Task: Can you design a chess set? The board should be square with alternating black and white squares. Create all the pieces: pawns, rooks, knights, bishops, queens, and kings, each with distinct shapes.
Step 3709:
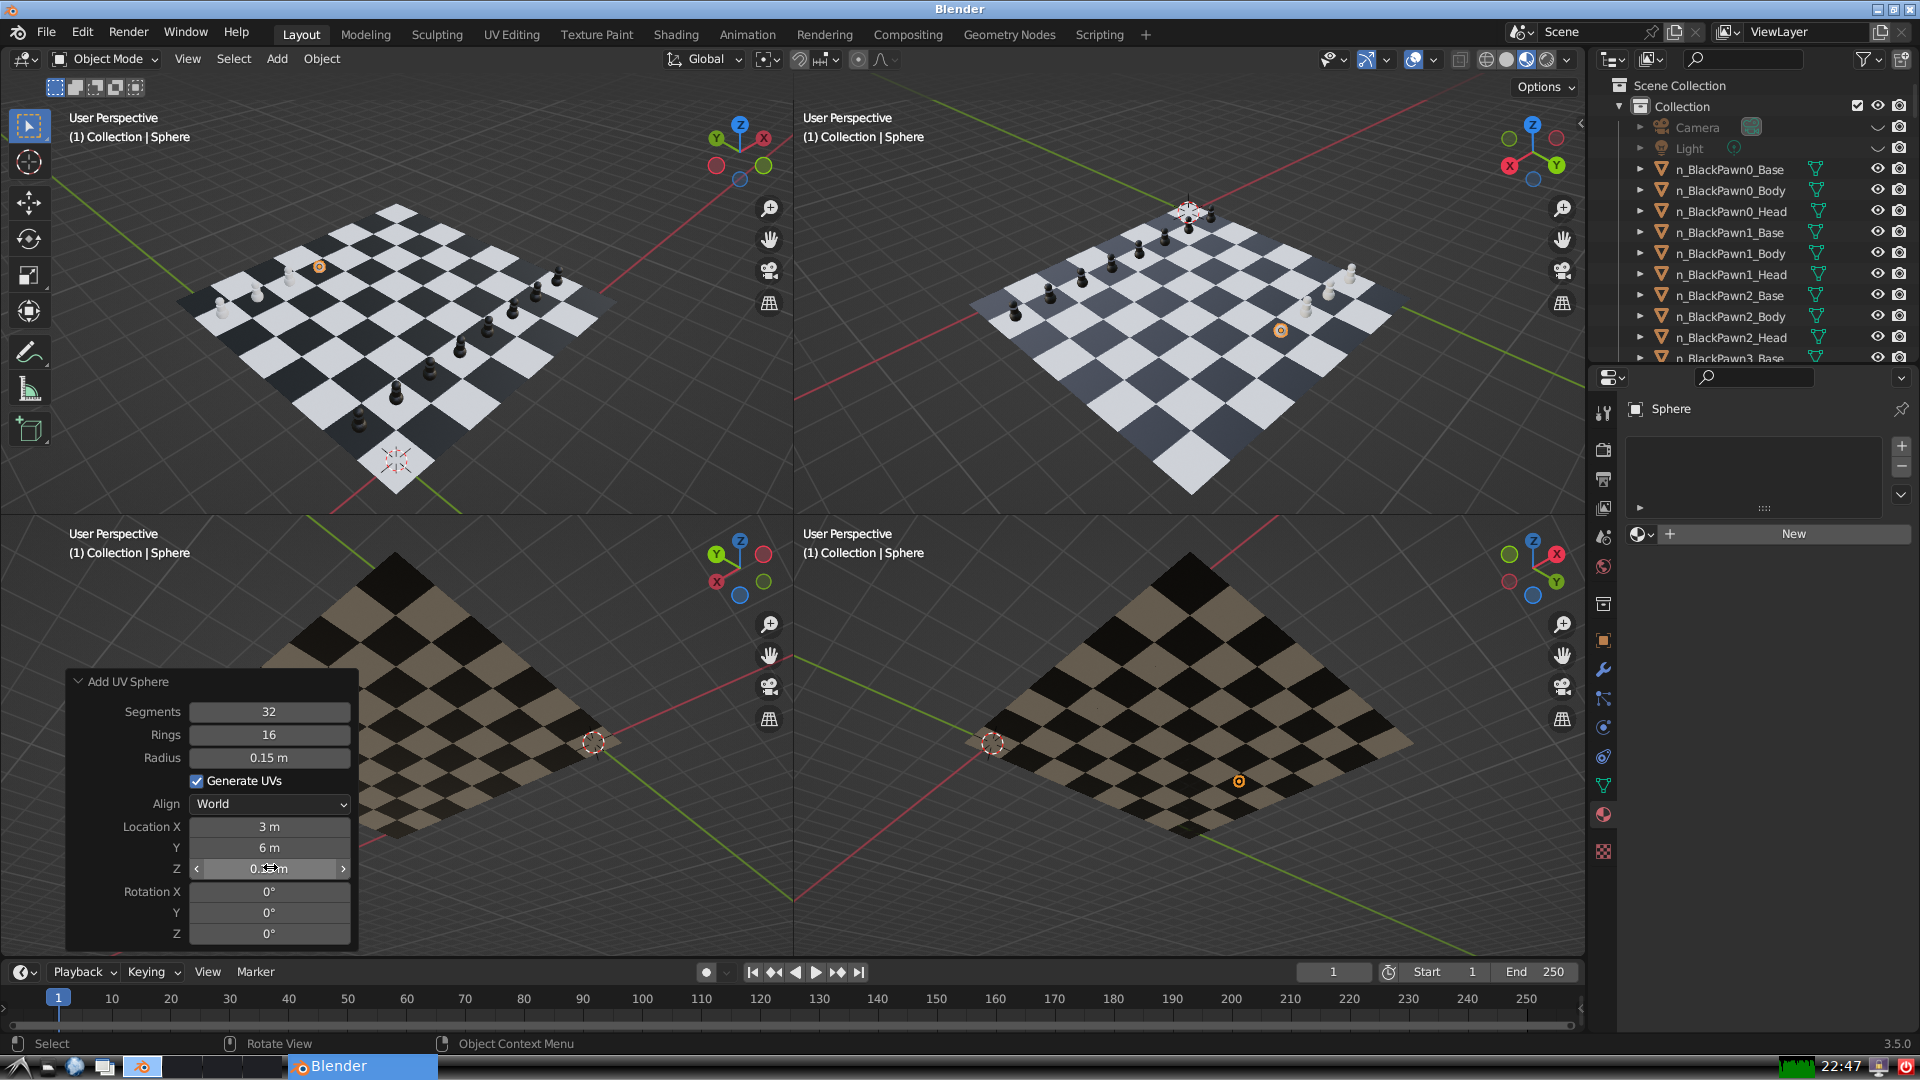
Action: {"mouse_move": [960, 540]}